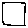
Label: square